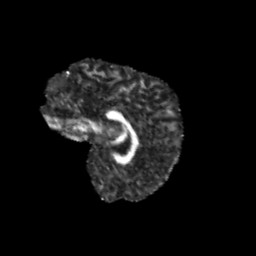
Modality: FA
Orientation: sagittal
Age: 12
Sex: male
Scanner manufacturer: siemens
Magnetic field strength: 3 T
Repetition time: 3.8 s
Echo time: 0.07 s